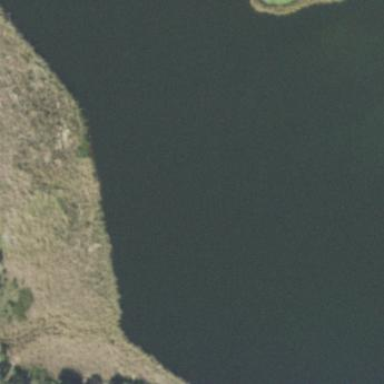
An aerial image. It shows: Reservoir of water.